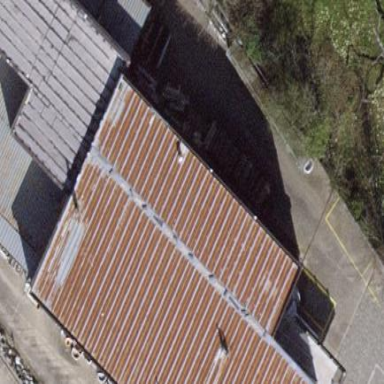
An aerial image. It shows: Commercial building.